Question: I have a GoLang backend project. I have an issue when building this project.
'''
# pkg-config --cflags -- vips vips vips vips
pkg-config: exec: "pkg-config": executable file not found in %PATH%
'''
I am working on Windows 10.
How can I solve this issue?

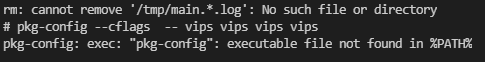
Answer: I've found the solution from this link.
<URL>
You have to install G++ and other relevant libraries on your computer and register the system environment variable.